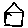
Label: house